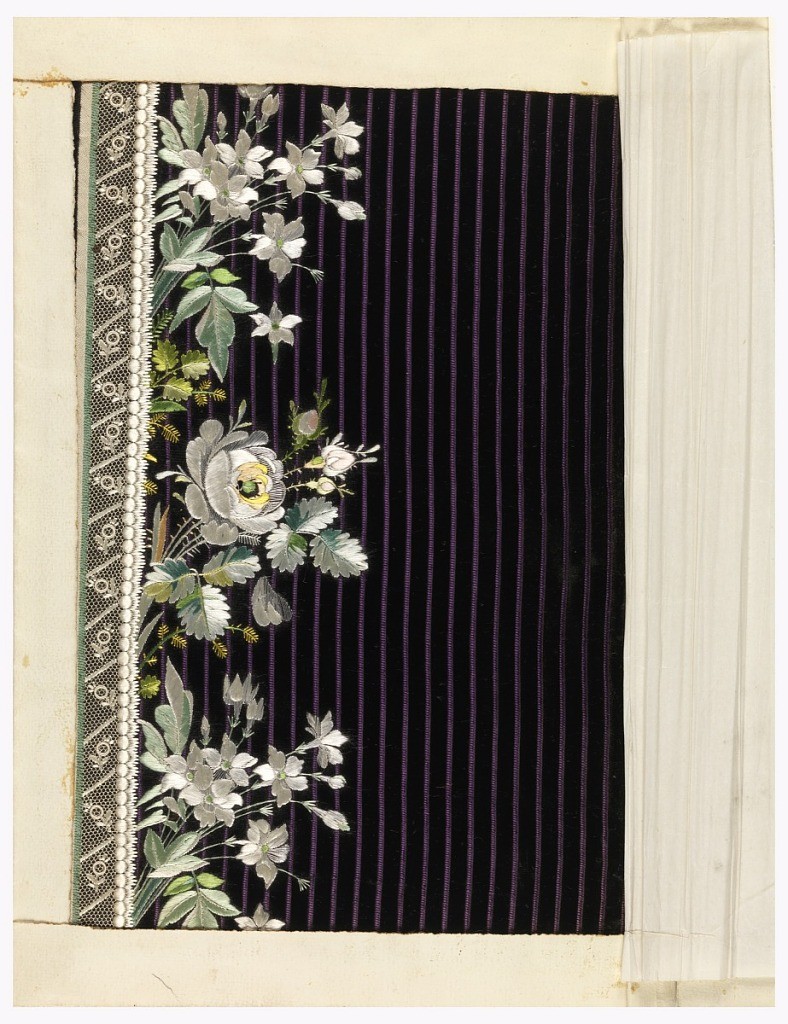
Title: Embroidery sample
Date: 1775–1805
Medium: silk, net, paper Technique: embroidered and appliqued on cut voided supplementary warp pile (velvet)
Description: Multicolored silk embroidery with net floral design on a ground of purple striped velvet.